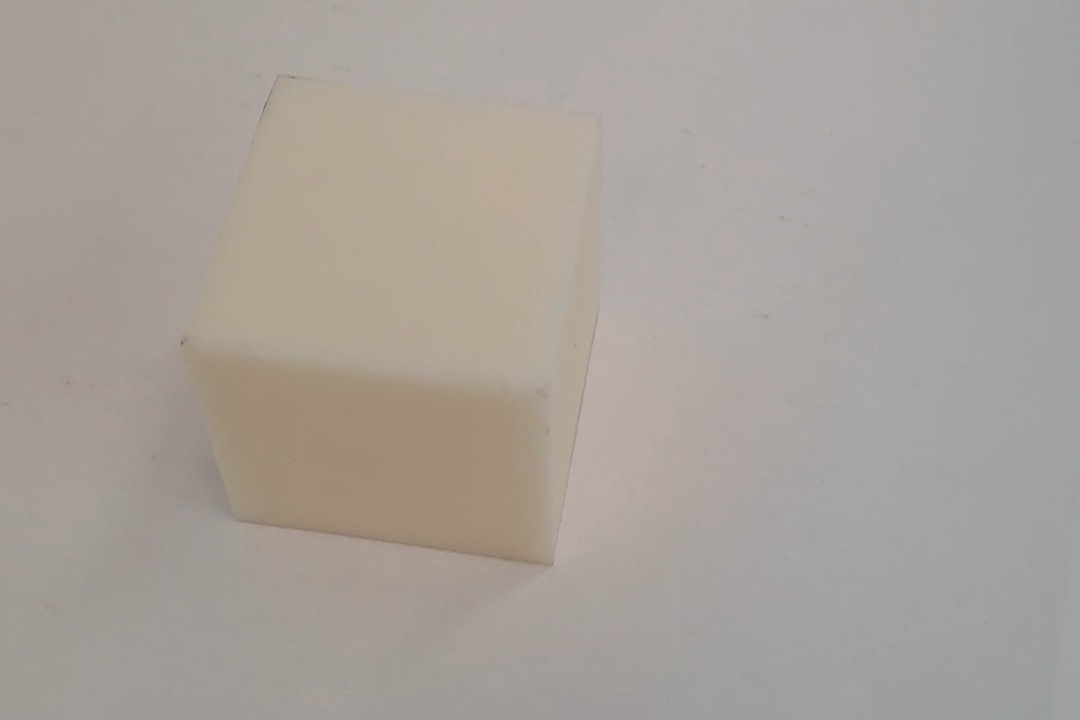
Label: Cuboid